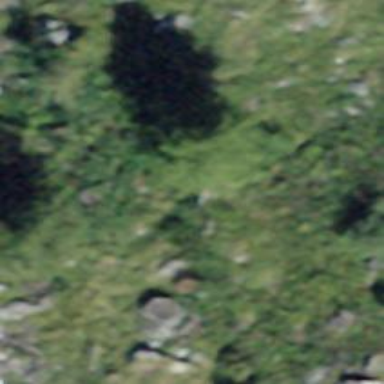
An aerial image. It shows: Needle-leaved tree in its natural environment.